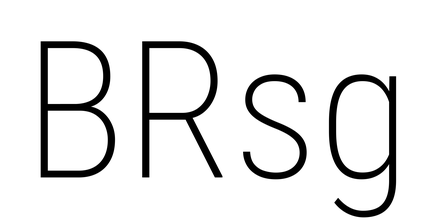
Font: Roboto_Condensed_ExtraLight